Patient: sex F, age 72
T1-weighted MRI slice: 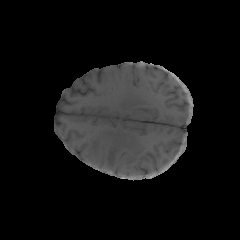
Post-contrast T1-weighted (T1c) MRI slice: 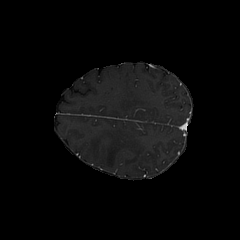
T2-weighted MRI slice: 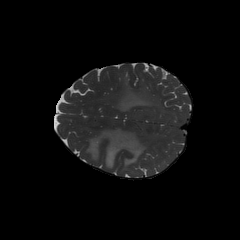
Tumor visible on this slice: yes
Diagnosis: Glioblastoma, IDH-wildtype
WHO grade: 4